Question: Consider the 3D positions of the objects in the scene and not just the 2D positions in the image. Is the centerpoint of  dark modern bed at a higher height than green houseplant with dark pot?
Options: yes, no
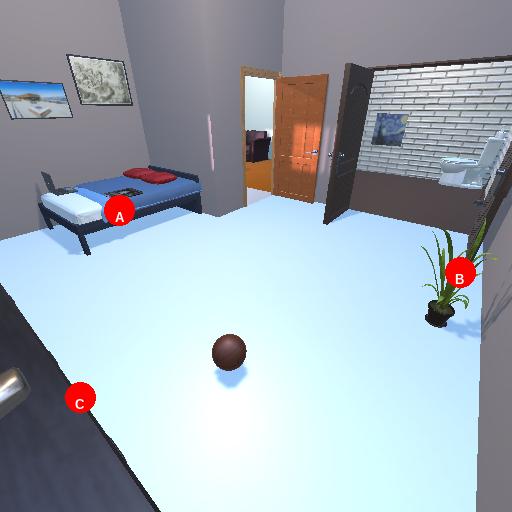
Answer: yes